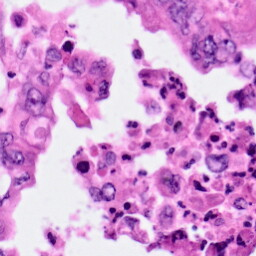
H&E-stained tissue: Pancreatic